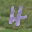
Label: 4